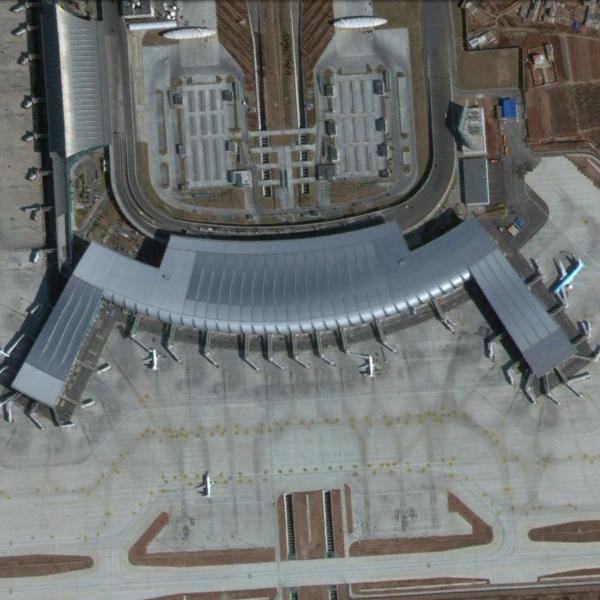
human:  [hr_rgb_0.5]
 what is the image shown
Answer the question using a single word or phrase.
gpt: airport